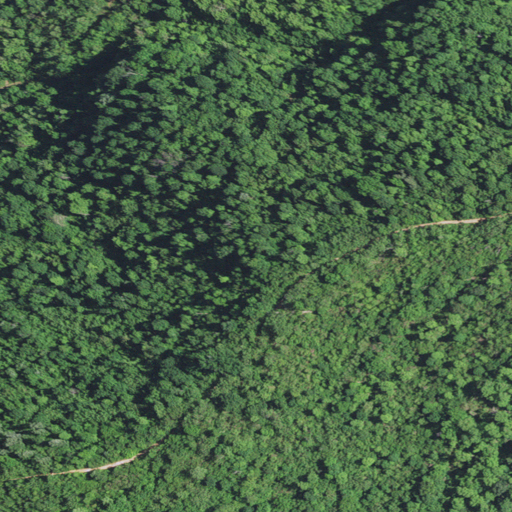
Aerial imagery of ridge(s) in Kentucky named Flag Ridge containing only deciduous forest